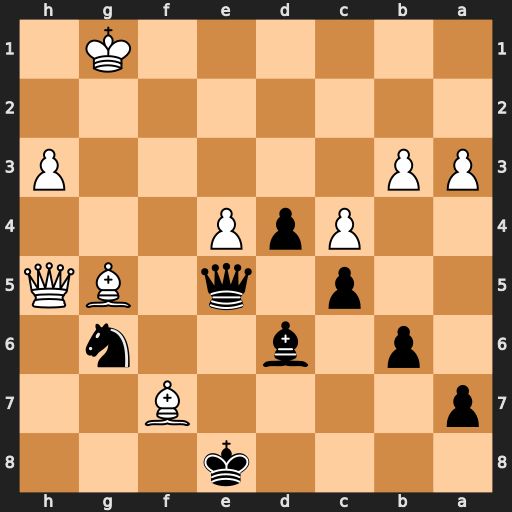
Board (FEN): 4k3/p4B2/1p1b2n1/2p1q1BQ/2PpP3/PP5P/8/6K1
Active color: b
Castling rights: -
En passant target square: -
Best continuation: Kxf7 Qh7+ Qg7